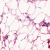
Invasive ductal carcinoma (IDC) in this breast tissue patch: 0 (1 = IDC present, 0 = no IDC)